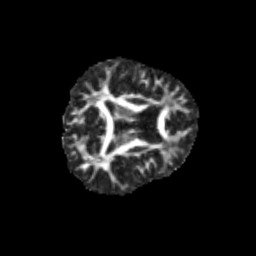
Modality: FA
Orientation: axial
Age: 11
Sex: male
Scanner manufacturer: siemens
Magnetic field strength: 3 T
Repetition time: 3.8 s
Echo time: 0.07 s